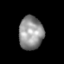
Tissue: lung
Cell type: Endothelial cells
Senescence score: 0.2024
Nuclear area (px): 797
Mean DAPI intensity: 145.675